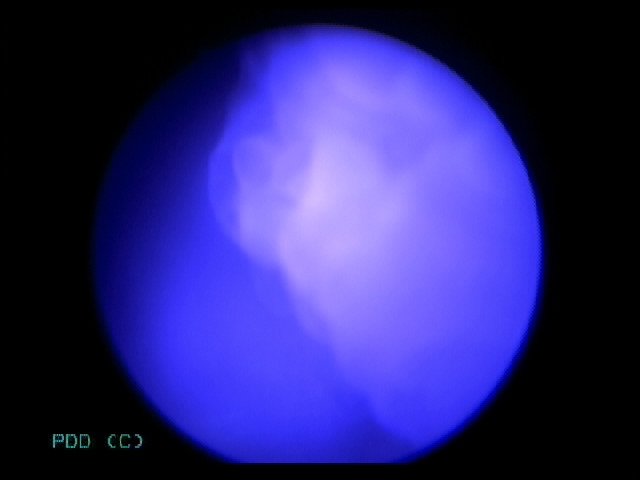
Modality: BLC
Class: Malignant
Subclass: HighGradePapillary
Lesion: Multifocal
Multifocal: 2 to 7
Stage: T1
Morphology: Papillary
Bladder cancer association: Yes